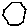
Label: hexagon